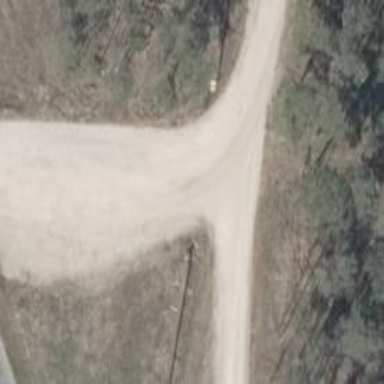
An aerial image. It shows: Gravel track with grade2 tracktype.